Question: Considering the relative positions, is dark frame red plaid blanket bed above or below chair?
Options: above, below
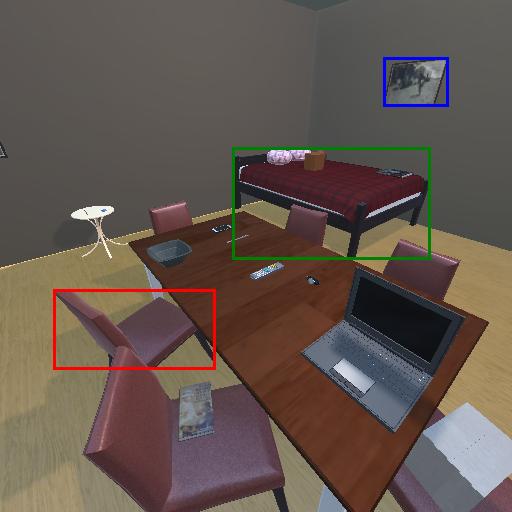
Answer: above